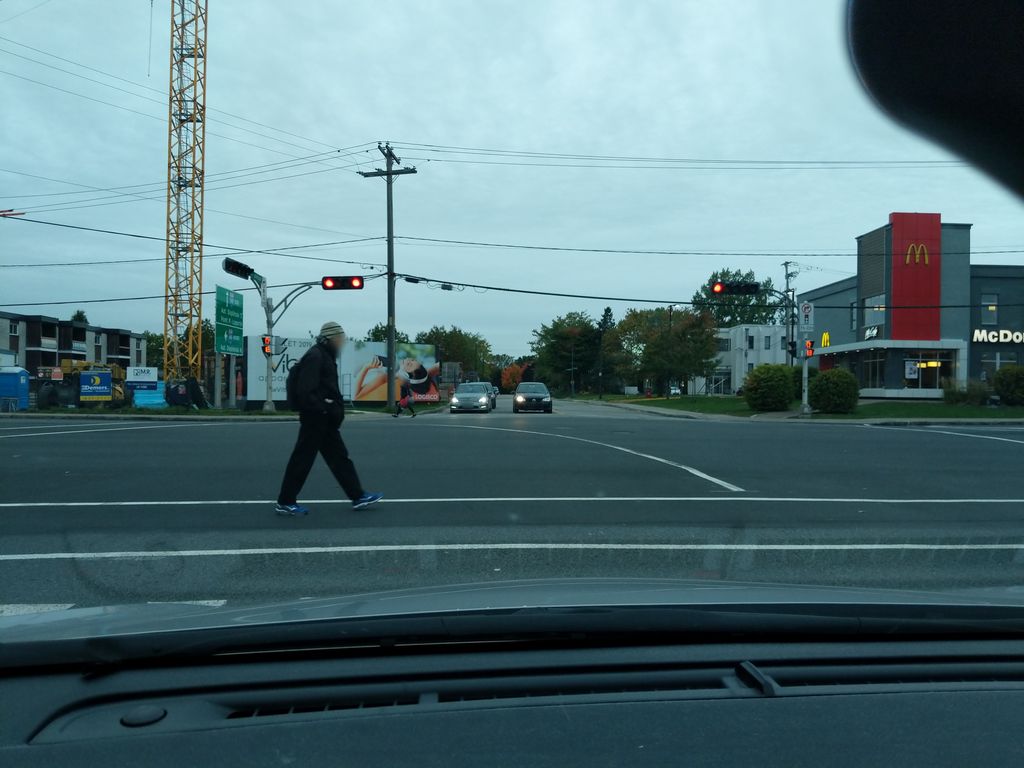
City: quebec_city